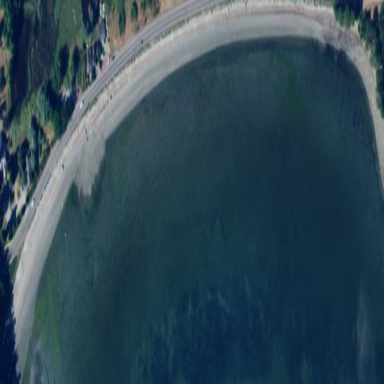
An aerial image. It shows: Beautiful beach with natural surroundings.